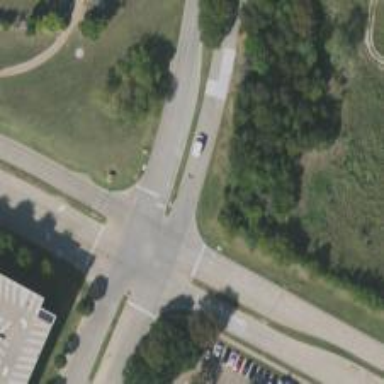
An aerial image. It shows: Tertiary road with separate sidewalks.